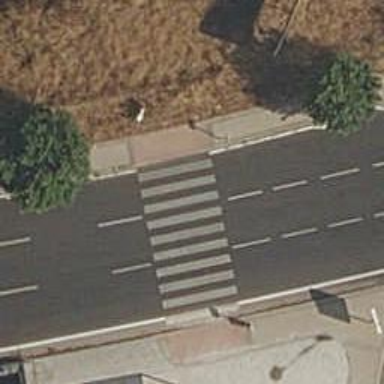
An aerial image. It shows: Uncontrolled zebra crossing on the road.